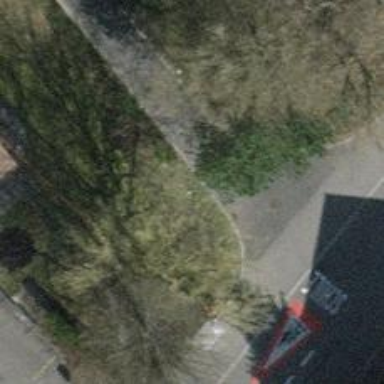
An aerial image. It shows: Red bench.